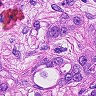
Metastatic tissue present: yes